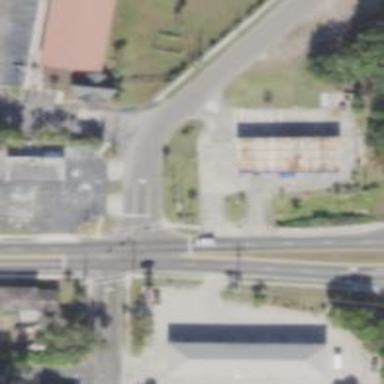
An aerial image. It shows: Marked road crossing.